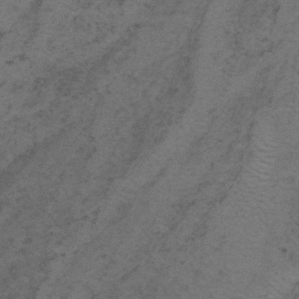
Label: frost